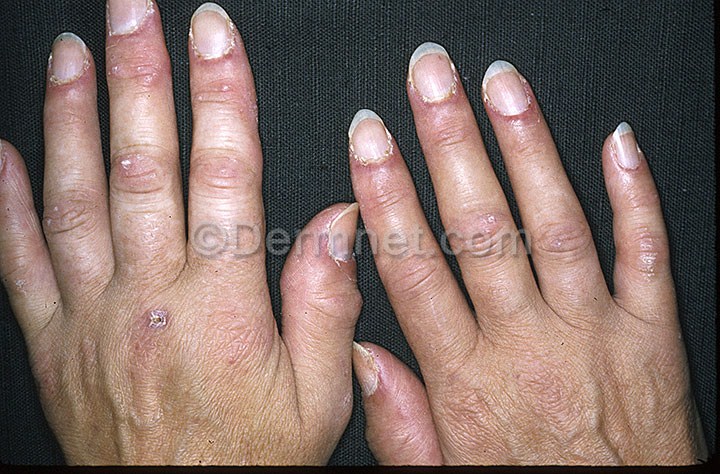
Disease: Lupus and other Connective Tissue diseases